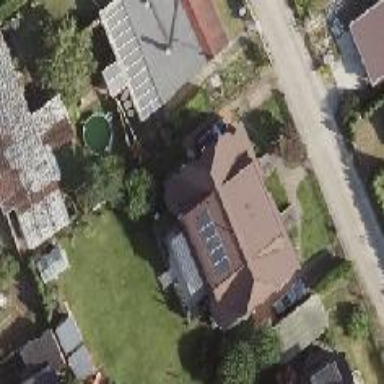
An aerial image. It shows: Half-hipped roof on semi-detached house.